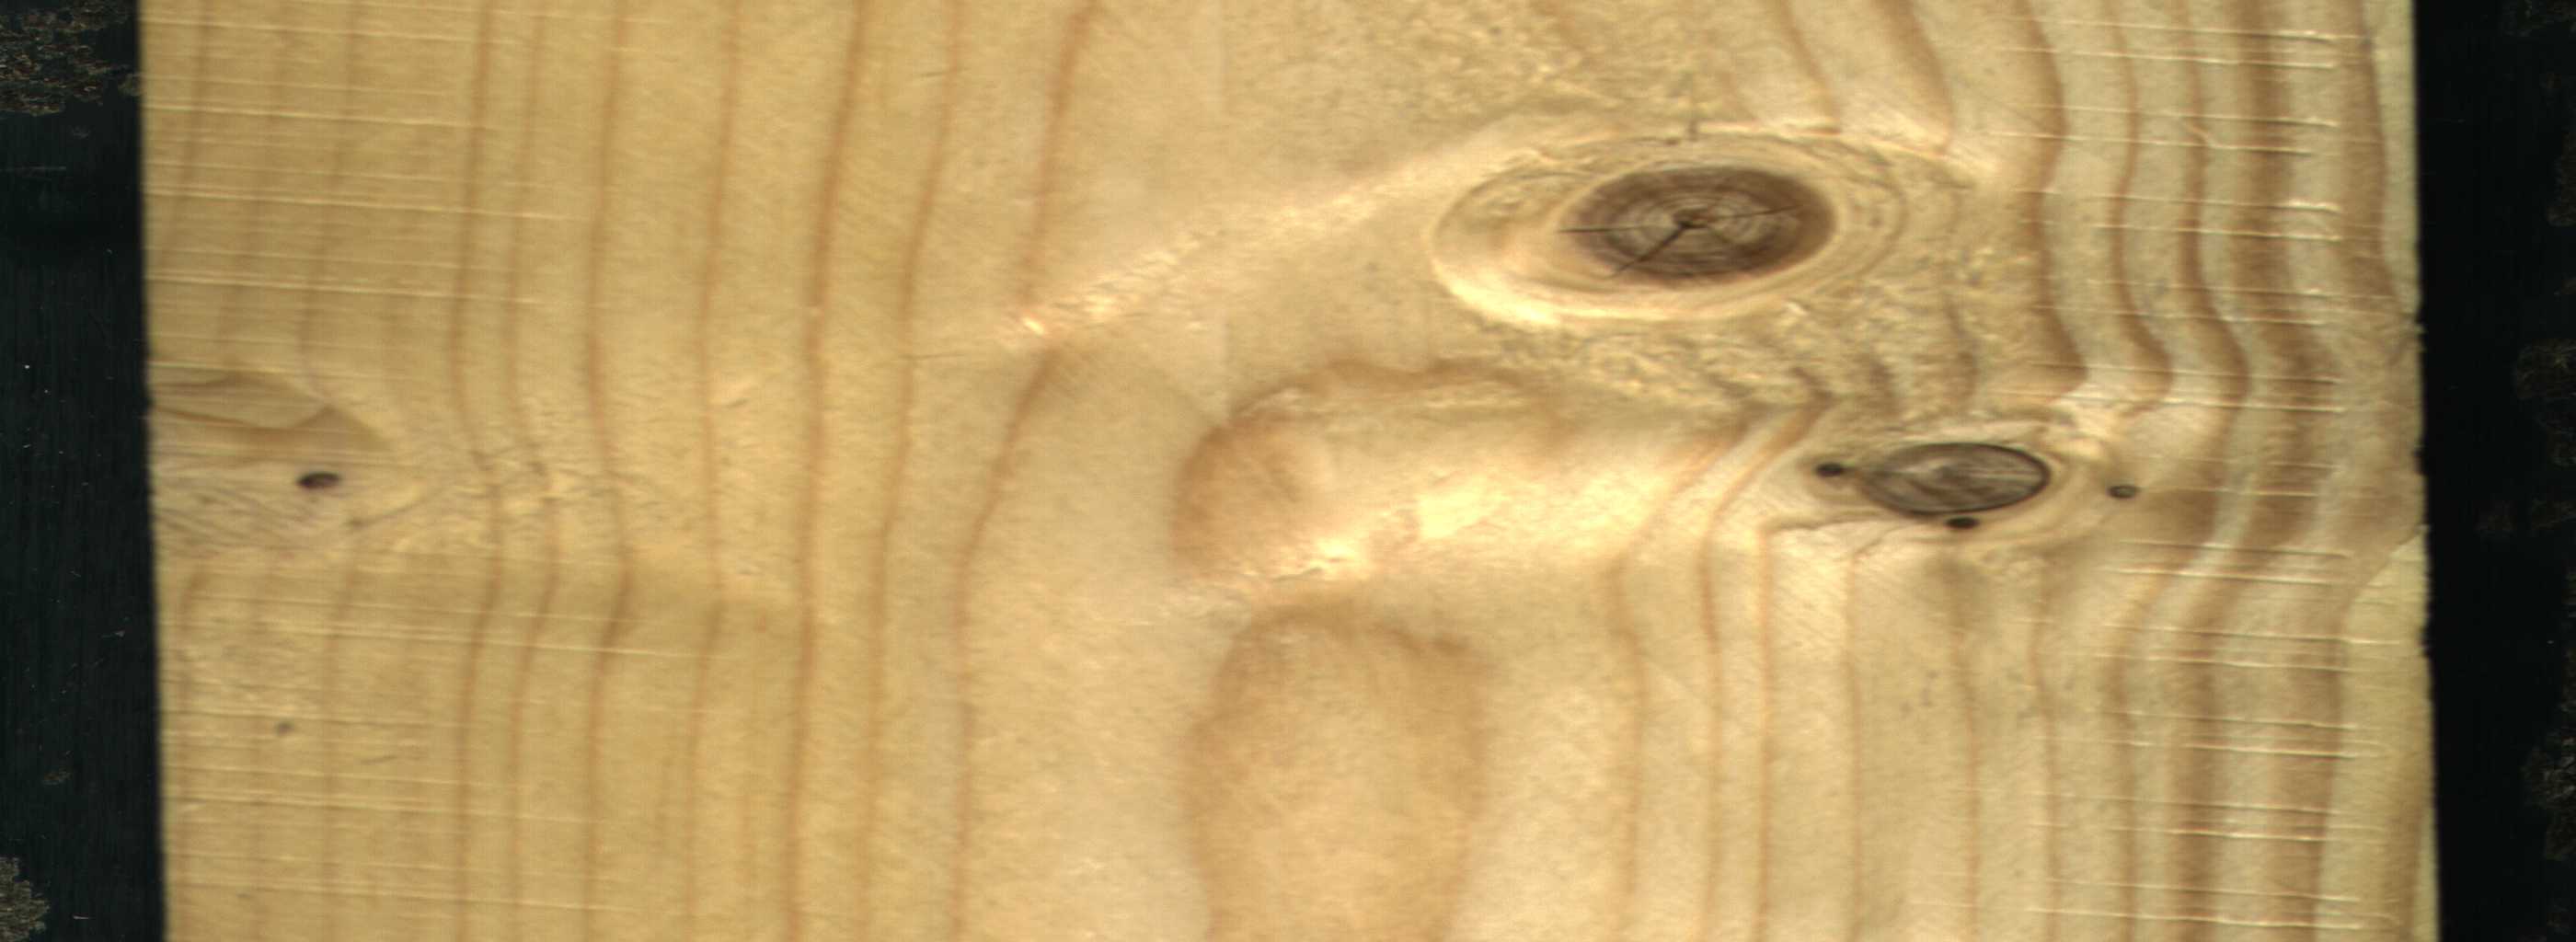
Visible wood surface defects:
knot_with_crack
Dead_Knot
Dead_Knot
Dead_Knot